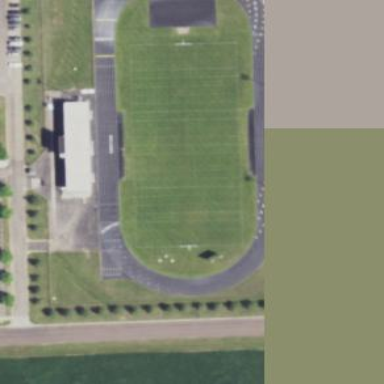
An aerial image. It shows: Pitch for American football.